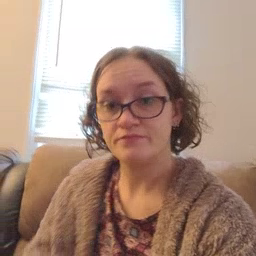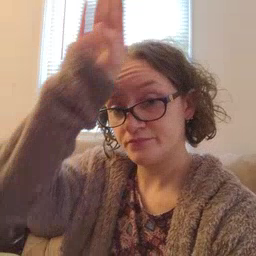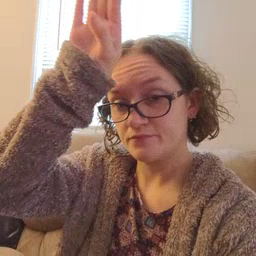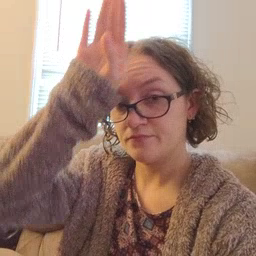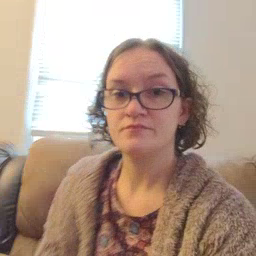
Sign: fireman